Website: lowes
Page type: order-returns
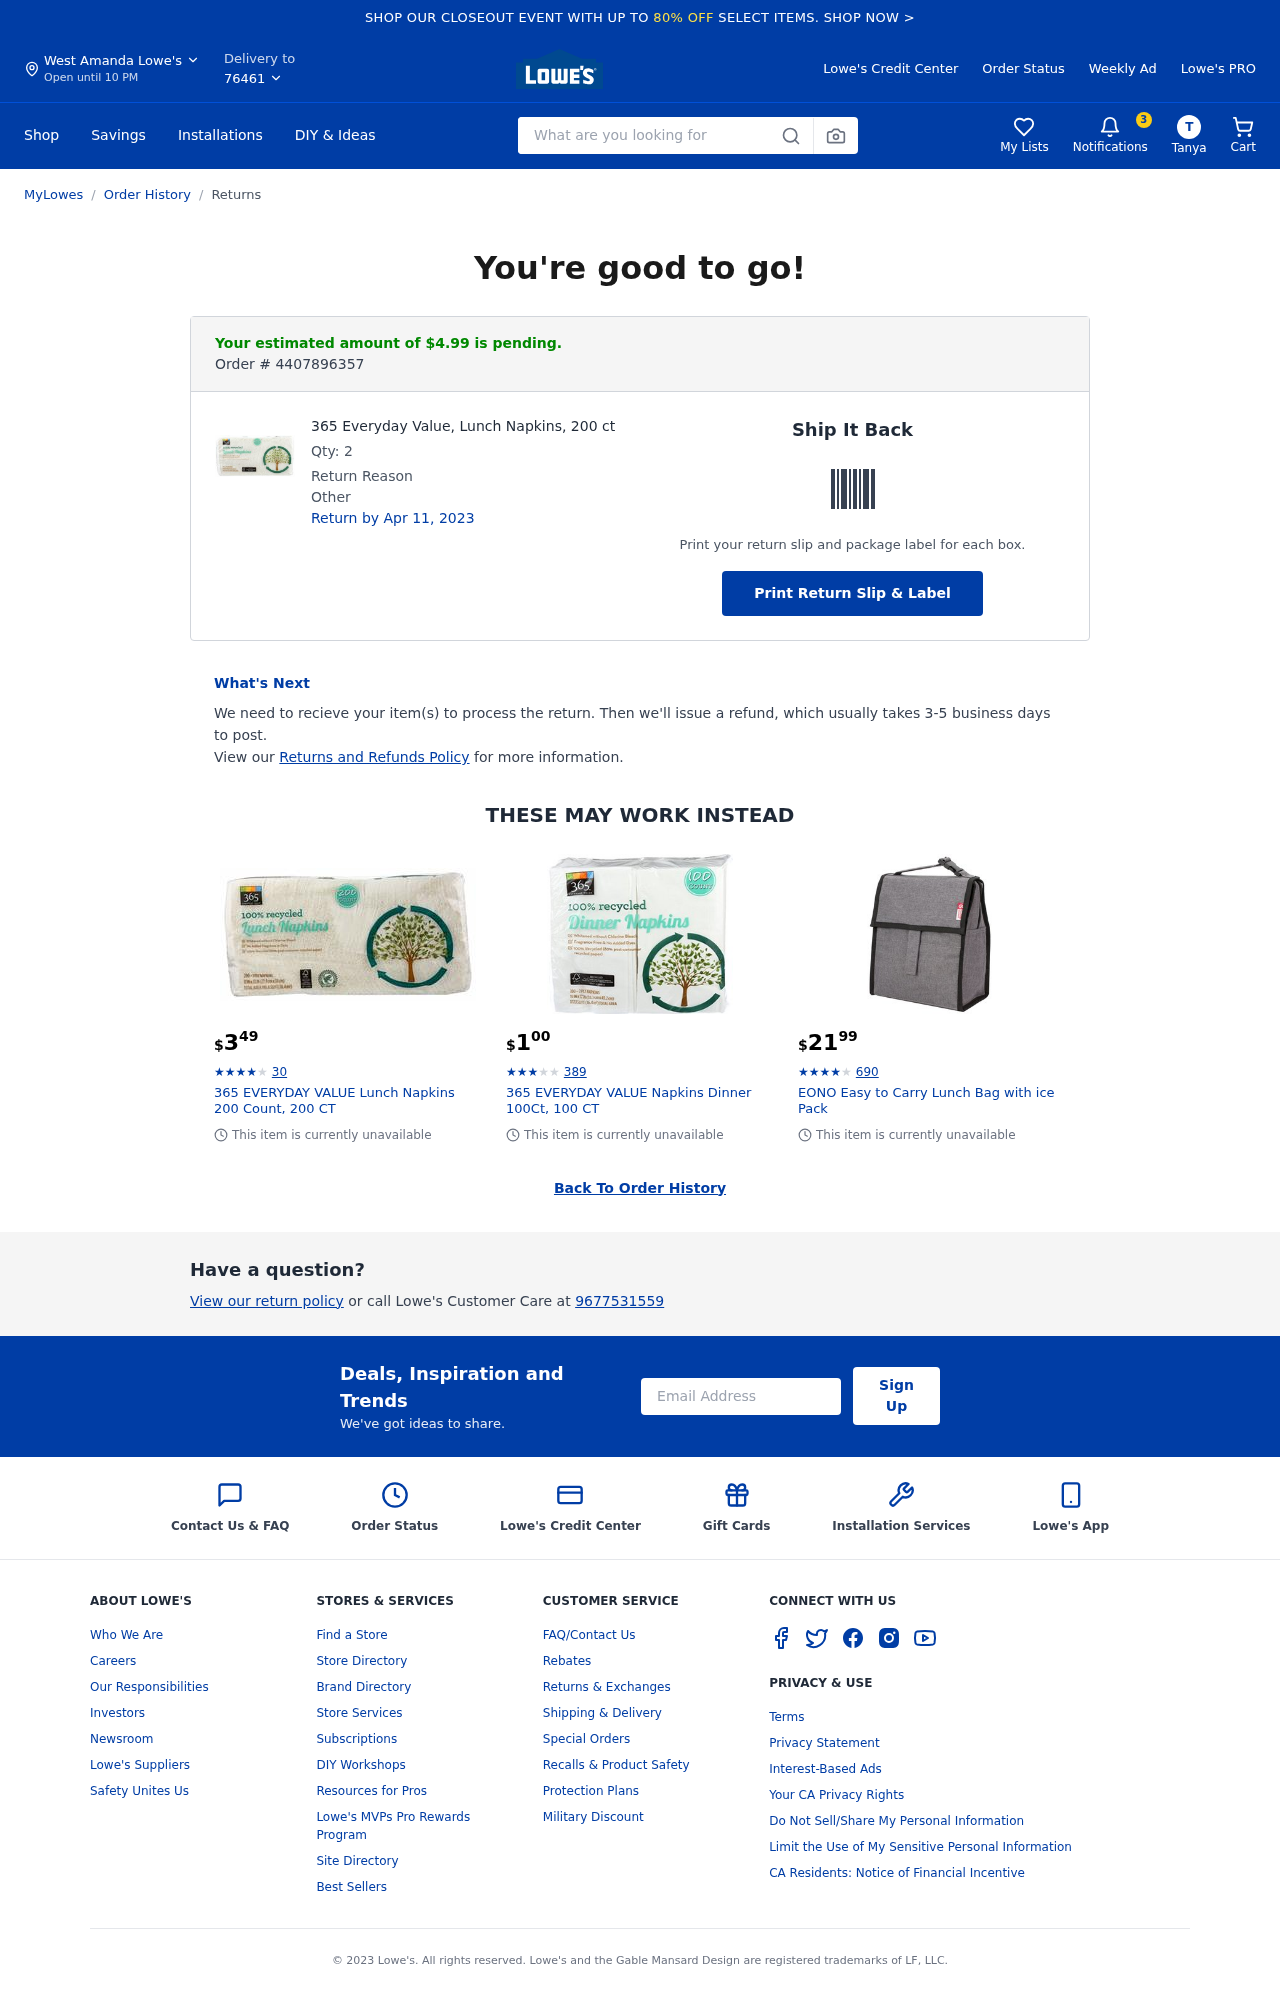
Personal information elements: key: PII_CITY
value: West Amanda
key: PII_EMAIL
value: tanya_shaw@gmail.com
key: PII_FIRSTNAME
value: Tanya
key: PII_PHONE
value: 9677531559
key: PII_POSTCODE
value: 76461
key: PII_FIRSTNAME_INITIAL
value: T
Product elements: key: PRODUCT1_NAME
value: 365 Everyday Value, Lunch Napkins, 200 ct
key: PRODUCT1_QUANTITY
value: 2
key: PRODUCT2_NAME
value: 365 EVERYDAY VALUE Lunch Napkins 200 Count, 200 CT
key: PRODUCT2_NUM_RATINGS
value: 30
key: PRODUCT2_PRICE
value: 3.49
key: PRODUCT2_RATING
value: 4.7
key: PRODUCT3_NAME
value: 365 EVERYDAY VALUE Napkins Dinner 100Ct, 100 CT
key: PRODUCT3_NUM_RATINGS
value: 389
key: PRODUCT3_PRICE
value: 1
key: PRODUCT3_RATING
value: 3.9
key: PRODUCT4_NAME
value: EONO Easy to Carry Lunch Bag with ice Pack
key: PRODUCT4_NUM_RATINGS
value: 690
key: PRODUCT4_PRICE
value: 21.99
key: PRODUCT4_RATING
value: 4.3
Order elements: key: ORDER_NUM_ITEMS
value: Cart
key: ORDER_TOTAL
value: Your estimated amount of $4.99 is pending.
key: ORDER_ID
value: Order # 4407896357
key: ORDER_RETURN_BY_DATE
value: Return by Apr 11, 2023
Search elements: key: HEADER_SEARCH
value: What are you looking for
Other elements: key: NOTIFICATION_COUNT
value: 3